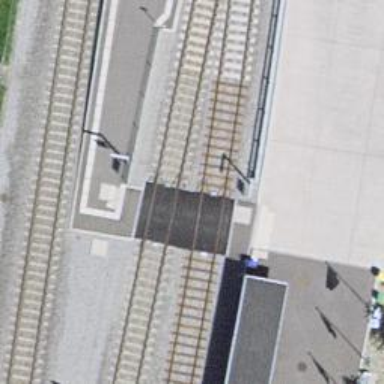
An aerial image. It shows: Crossing for the railway.